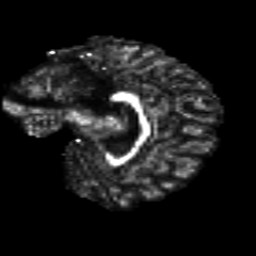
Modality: FA
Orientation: sagittal
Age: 26
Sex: female
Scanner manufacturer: siemens
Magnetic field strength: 3 T
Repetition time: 8.8 s
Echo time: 0.085 s